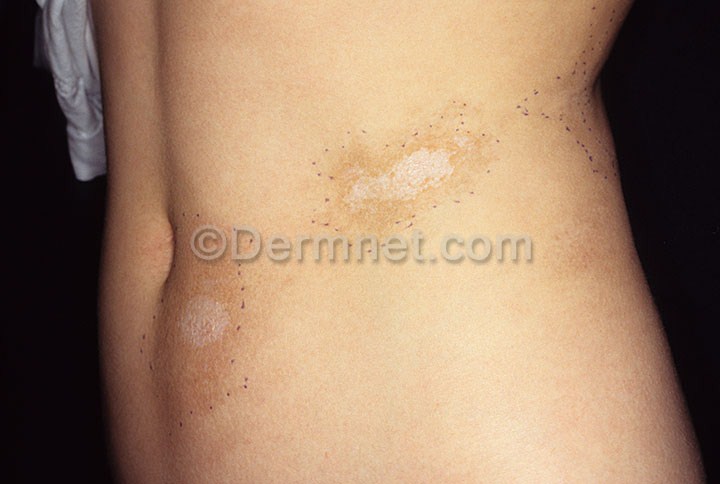
Disease: Lupus and other Connective Tissue diseases